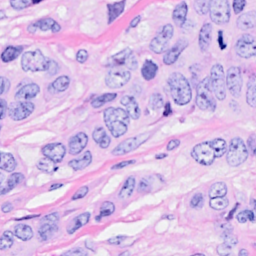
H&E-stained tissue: Breast